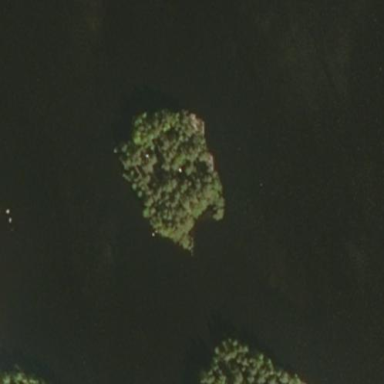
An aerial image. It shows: Image showing island.